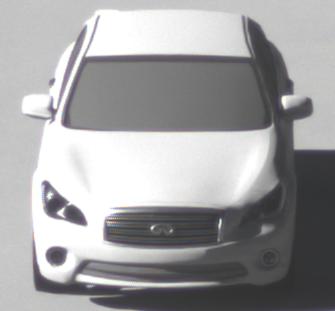
Make: Infiniti
Model: M 37
Detailed model: M (Y51)
Model produced from: 2010/10
Model produced until: 2013/11
Doors: 4
Color: white
Road condition: dry road
Daytime: morning or afternoon
Contrast: high contrast